Question: I'm making a program to graph parabolas, and I want to make the X and Y axes (the ones from (0,0)) a different color. I haven't found any options to do so, and the only solution I've found is to make a large grid and set its increment to half the graph's size. Is there an alternative?
I used the default chart control. I'd expect something like:

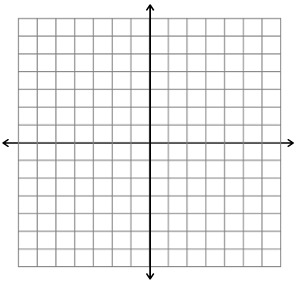
Answer: You can set <URL> to have an arrow at the end of axis.
For example, to have a chart like this:
<URL>
Use such code:
'''
private void Form1_Load(object sender, EventArgs e)
{
//Set Chart Margins
this.chart1.ChartAreas[0].Position.Auto = false;
this.chart1.ChartAreas[0].Position.X = 10;
this.chart1.ChartAreas[0].Position.Y = 10;
this.chart1.ChartAreas[0].Position.Width = 80;
this.chart1.ChartAreas[0].Position.Height = 80;
//Configure X Axis
this.chart1.ChartAreas[0].AxisX.Crossing = 0;
this.chart1.ChartAreas[0].AxisX.Interval = 1;
this.chart1.ChartAreas[0].AxisX.LabelStyle.Enabled = false;
this.chart1.ChartAreas[0].AxisX.LineWidth = 2;
this.chart1.ChartAreas[0].AxisX.ArrowStyle =
System.Windows.Forms.DataVisualization.Charting.AxisArrowStyle.Lines;
//Configure Y Axis
this.chart1.ChartAreas[0].AxisY.Crossing = 0;
this.chart1.ChartAreas[0].AxisY.Interval = 5;
this.chart1.ChartAreas[0].AxisY.LineWidth = 2;
this.chart1.ChartAreas[0].AxisY.LabelStyle.Enabled = false;
this.chart1.ChartAreas[0].AxisY.ArrowStyle =
System.Windows.Forms.DataVisualization.Charting.AxisArrowStyle.Lines;
//Set Chart Type
this.chart1.Series[0].ChartType =
System.Windows.Forms.DataVisualization.Charting.SeriesChartType.Spline;
//Set Data
var p = new List<PointF>();
for (int i = -5; i <= 5; i++)
{
p.Add(new PointF(i, i * Math.Abs(i)));
}
this.chart1.DataSource = p;
this.chart1.Series[0].XValueMember = "X";
this.chart1.Series[0].YValueMembers = "Y";
this.chart1.Series[0].IsVisibleInLegend = false;
}
'''